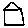
Label: house